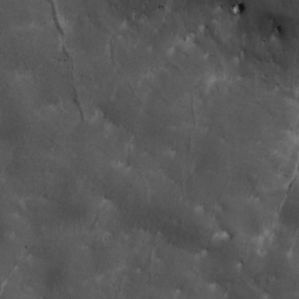
Label: non_frost